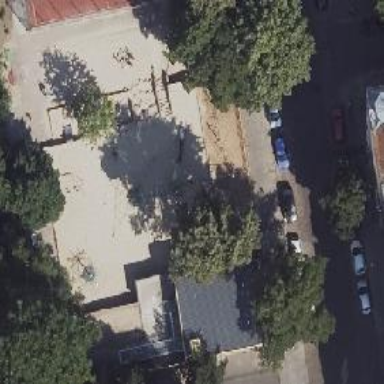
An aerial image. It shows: Playground with climbing equipment.